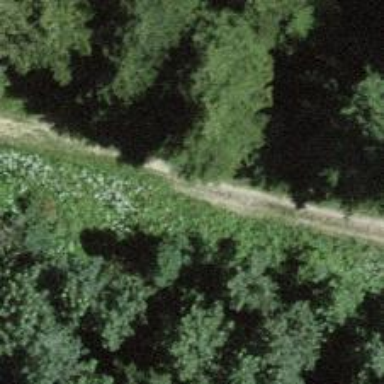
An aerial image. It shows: Grass track with grade5 tracktype.